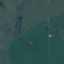
Land use / land cover class: Pasture